Interaction volume radius: 10 \u00c5
Interaction volume height: 45 \u00c5
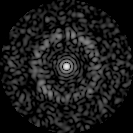
Disorder parameter: 0.8191